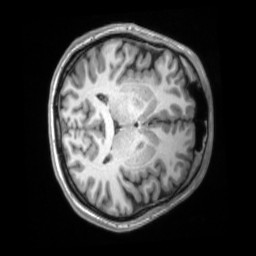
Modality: T1w
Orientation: axial
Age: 38
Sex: male
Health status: ill
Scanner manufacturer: siemens
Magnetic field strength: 3 T
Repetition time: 2.2 s
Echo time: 0.00157 s